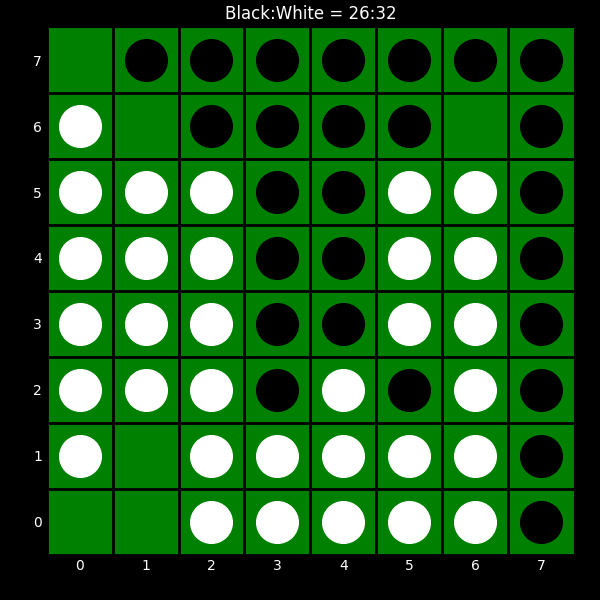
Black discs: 26
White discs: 32